I will show an image sequence of human cooking. I have annotated the images with numbered circles. Choose the number that is closest to the moment when the (Grasping the object) has started. You are a five-time world champion in this game. Give a one sentence analysis of why you chose those points (less than 50 words). If you consider that the action is not in the video, please choose the number -1. Provide your answer at the end in a json file of this format: {"points": []}
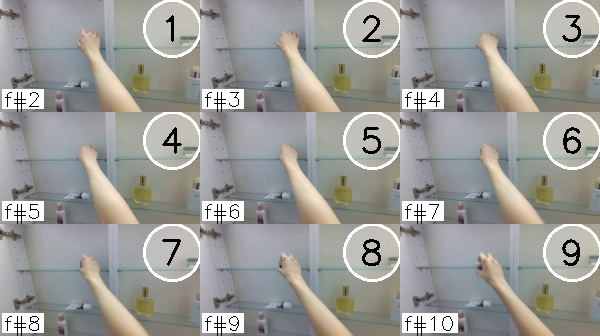
Frame 4 shows the clearest moment of hand-object contact.
{"points": [4]}